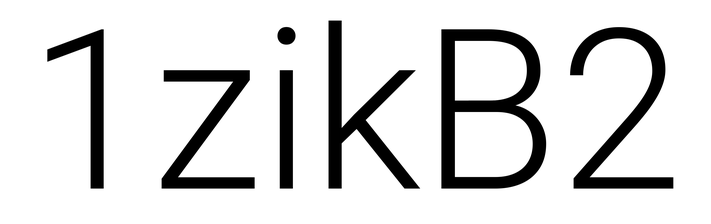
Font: Roboto_Light